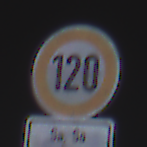
Verkehrszeichen: Geschwindigkeit120
Zusatzzeichen unten: ZeitangabenMitBeschraenkungAufWochentage9
Umgebung: Outdoor, Urban
Tageszeit: SunriseSunset
Wetter: PartlyCloudy
Licht: Natural
Jahreszeit: NotSpecified
Kontrast: LowContrast